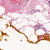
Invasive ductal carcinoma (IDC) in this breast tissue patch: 0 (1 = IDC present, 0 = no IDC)